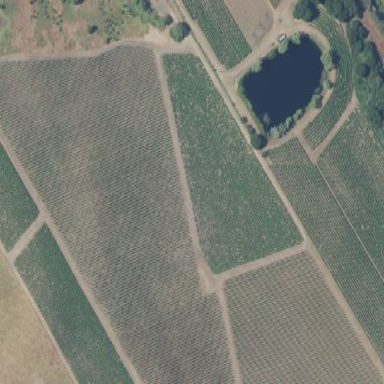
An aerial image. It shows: Vineyard with grape crops.